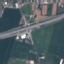
Land use / land cover class: Highway